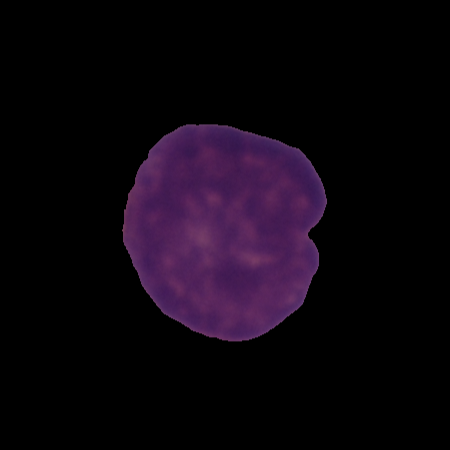
Label: healthy